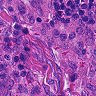
Metastatic tissue present: no